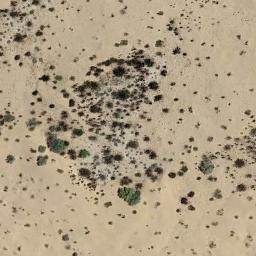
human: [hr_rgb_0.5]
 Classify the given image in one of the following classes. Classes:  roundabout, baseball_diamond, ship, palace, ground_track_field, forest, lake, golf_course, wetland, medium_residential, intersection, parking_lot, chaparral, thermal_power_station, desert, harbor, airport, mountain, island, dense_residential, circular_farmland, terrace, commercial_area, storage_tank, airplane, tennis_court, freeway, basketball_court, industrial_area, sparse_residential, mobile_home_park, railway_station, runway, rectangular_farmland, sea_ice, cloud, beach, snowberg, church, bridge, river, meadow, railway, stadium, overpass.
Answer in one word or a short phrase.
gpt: chaparral